Interaction volume radius: 10 \u00c5
Interaction volume height: 40 \u00c5
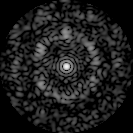
Disorder parameter: 0.7339